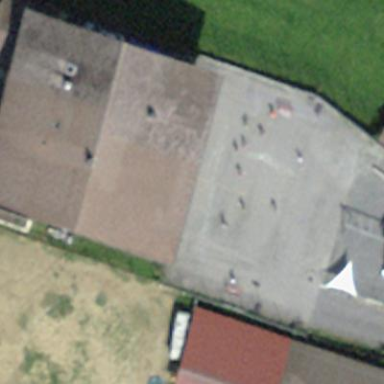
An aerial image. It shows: School building.